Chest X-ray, PA view. Patient: 54 years old, sex M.
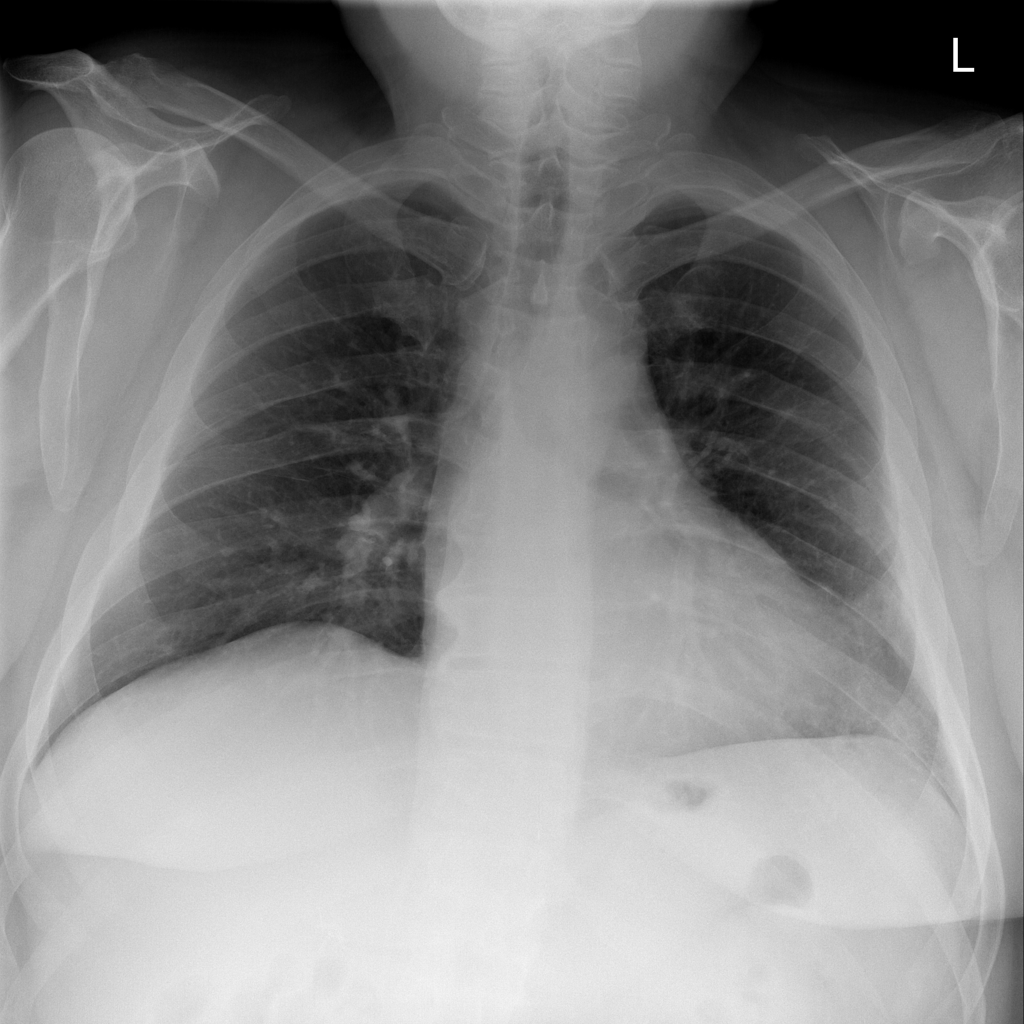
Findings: No Finding